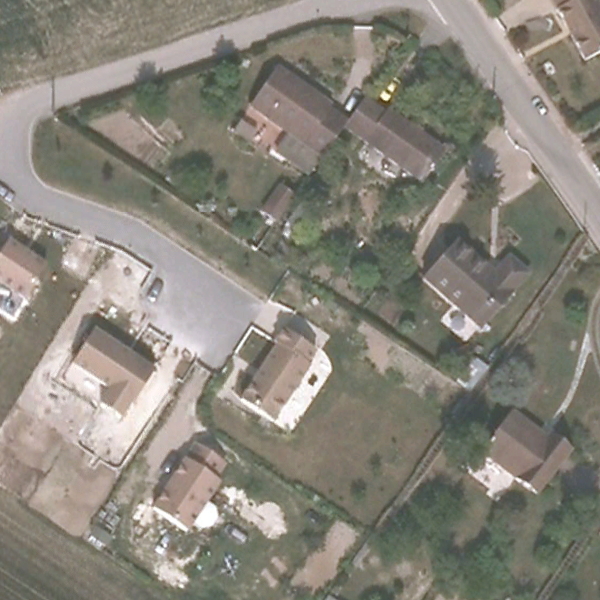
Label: MediumResidential